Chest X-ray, PA view. Patient: 55 years old, sex F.
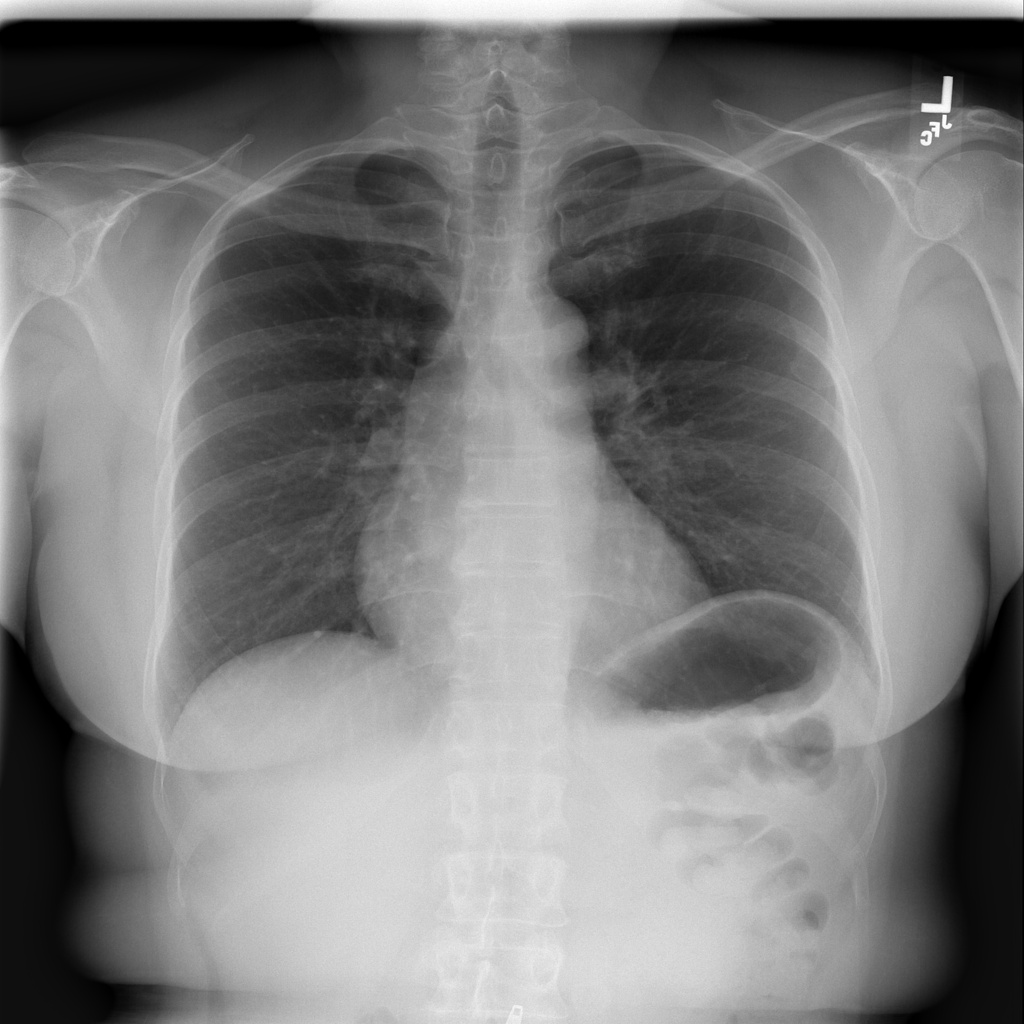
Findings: No Finding